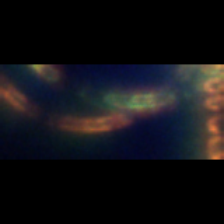
Taxon: Diatom_aggregate
Group: Diatoms